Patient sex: M
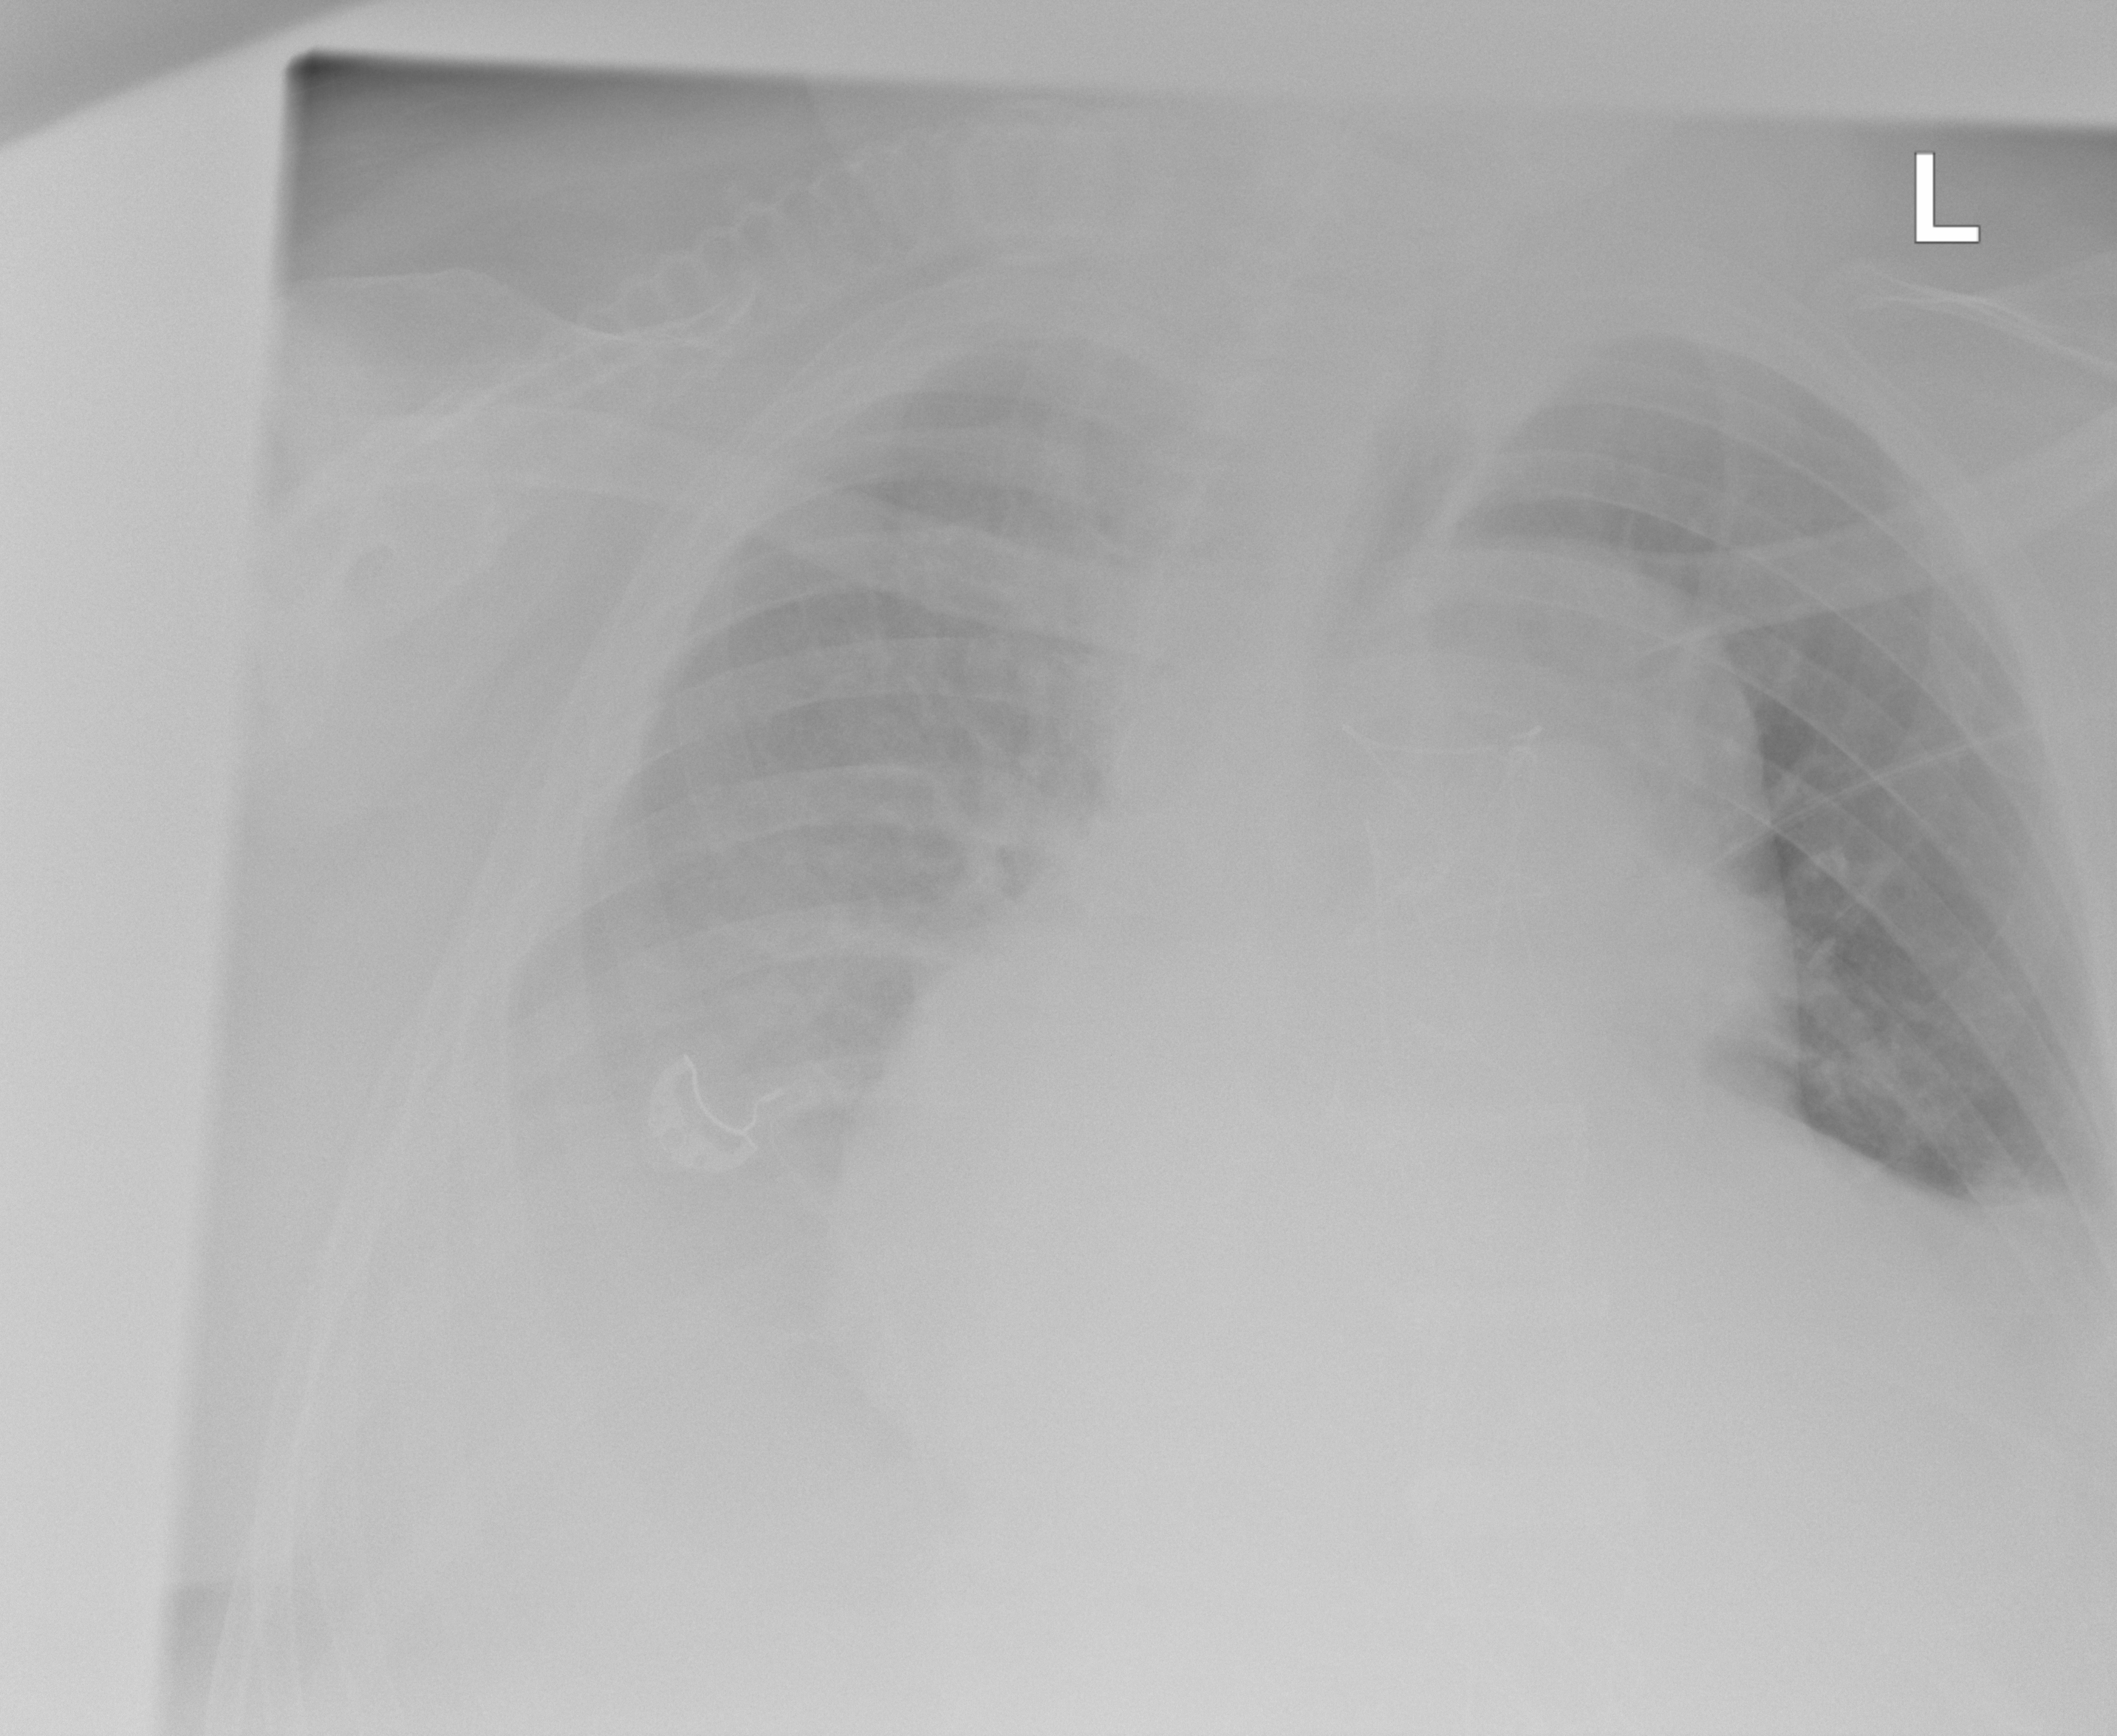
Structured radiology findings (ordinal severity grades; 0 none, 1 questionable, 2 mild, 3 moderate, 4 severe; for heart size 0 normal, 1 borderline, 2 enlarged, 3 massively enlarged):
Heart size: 3
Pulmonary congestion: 2
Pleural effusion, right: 3
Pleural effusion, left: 2
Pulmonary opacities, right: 0
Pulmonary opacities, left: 0
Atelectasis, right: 2
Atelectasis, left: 2